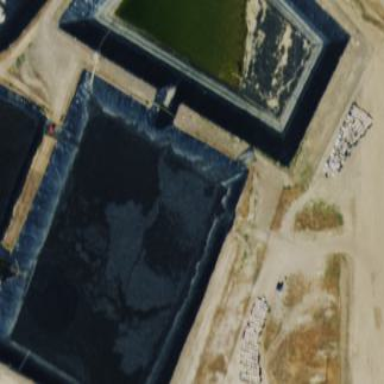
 man-made structure used for waste disposal in mining activities."